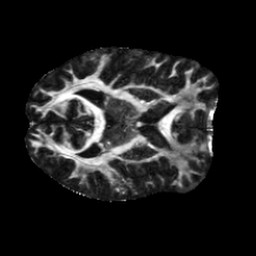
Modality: FA
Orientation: axial
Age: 29
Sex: male
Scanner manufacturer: siemens
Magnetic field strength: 6.98 T
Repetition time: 7.776 s
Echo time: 0.076 s